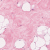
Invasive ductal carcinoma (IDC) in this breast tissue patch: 1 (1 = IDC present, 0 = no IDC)